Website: lowes
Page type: customer-info-address
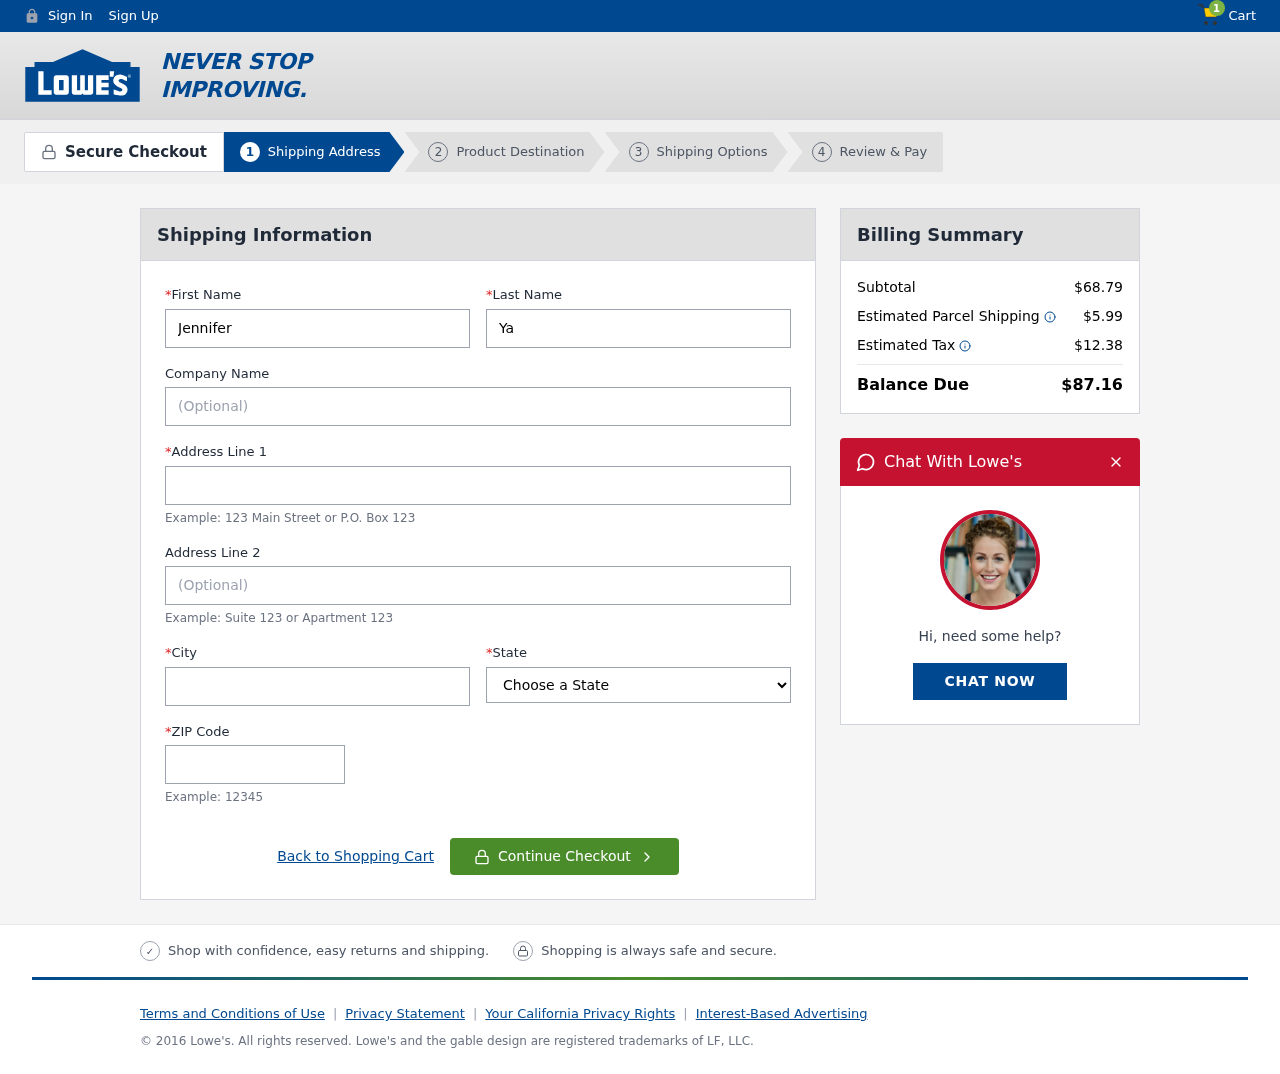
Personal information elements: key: PII_CITY
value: South Brandon
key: PII_FIRSTNAME
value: Jennifer
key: PII_LASTNAME
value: Yates
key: PII_POSTCODE
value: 56137
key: PII_STATE
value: California
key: PII_STREET
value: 93146 Robert Stravenue Suite 796
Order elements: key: ORDER_NUM_ITEMS
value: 1
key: ORDER_SUBTOTAL
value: $68.79
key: ORDER_SHIPPING_COST
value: $5.99
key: ORDER_TAX
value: $12.38
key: ORDER_TOTAL
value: $87.16